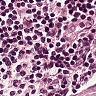
Metastatic tissue present: no